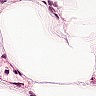
Metastatic tissue present: no